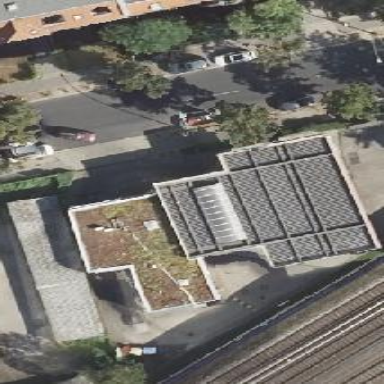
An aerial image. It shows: View of roof of building.